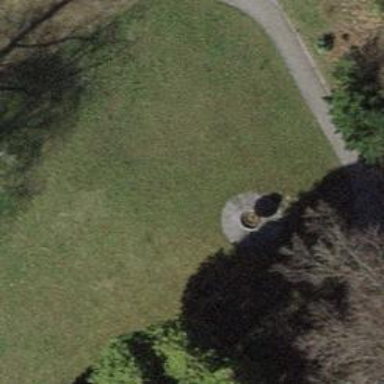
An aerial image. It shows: Beautiful fountain.